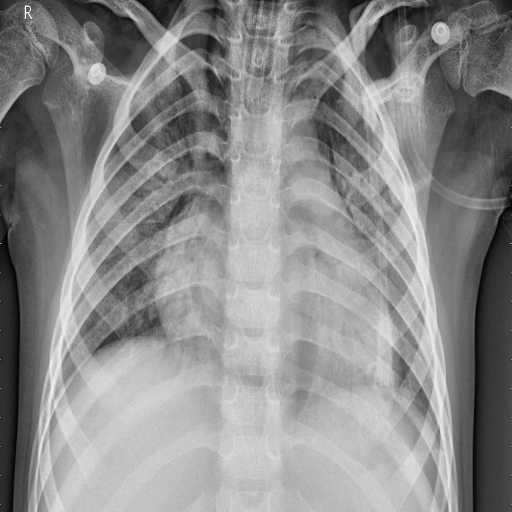
Finding: PNEUMONIA